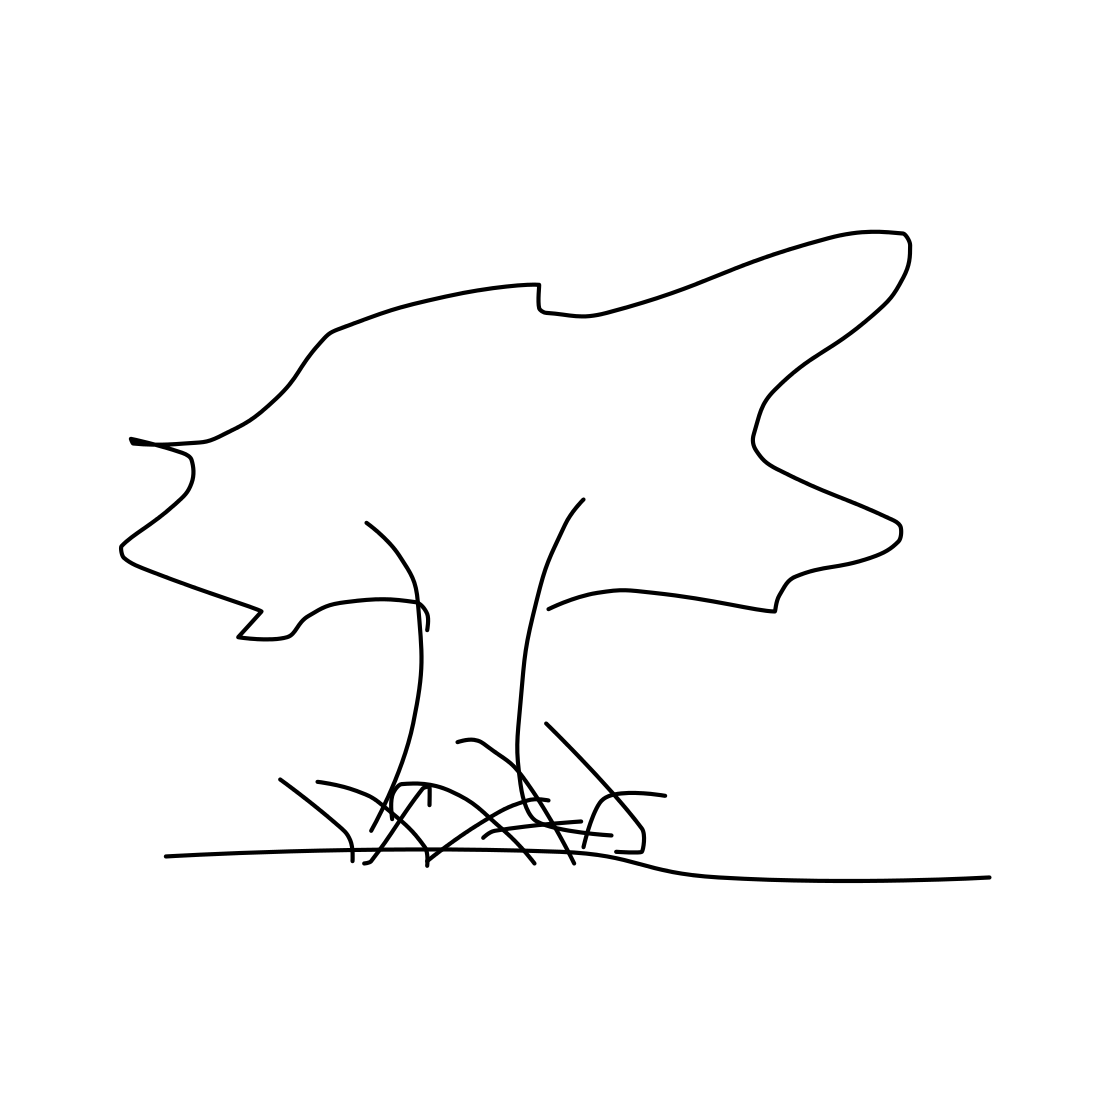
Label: tree